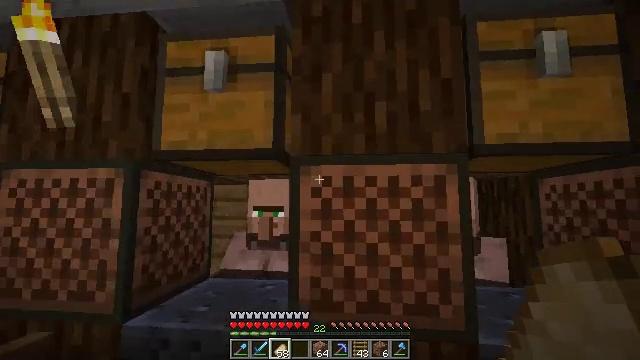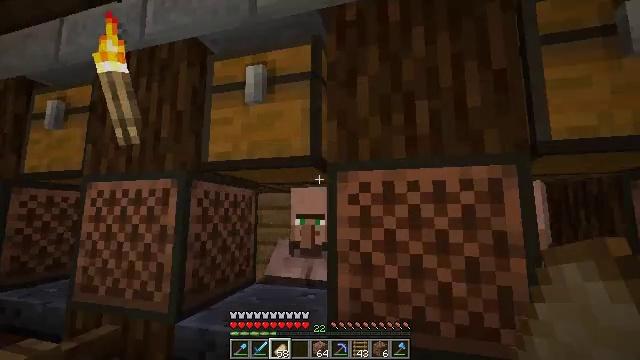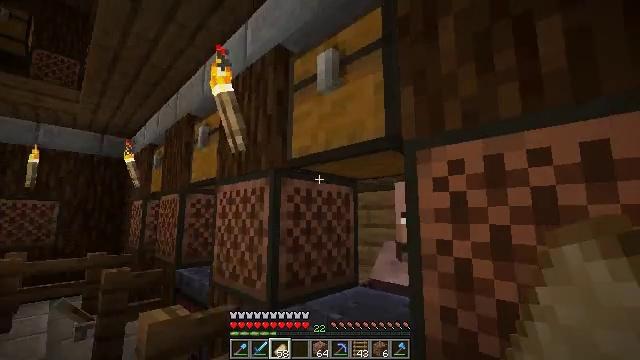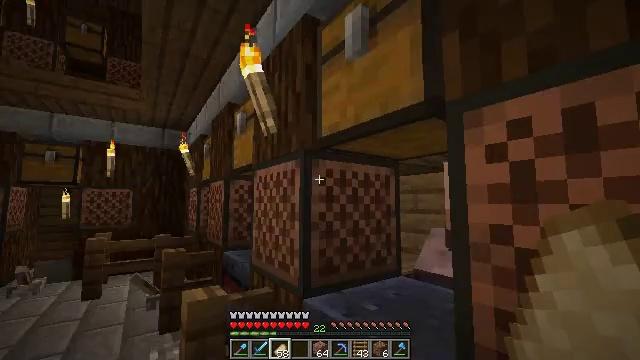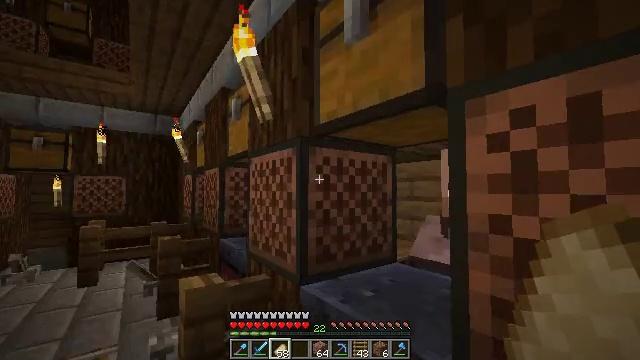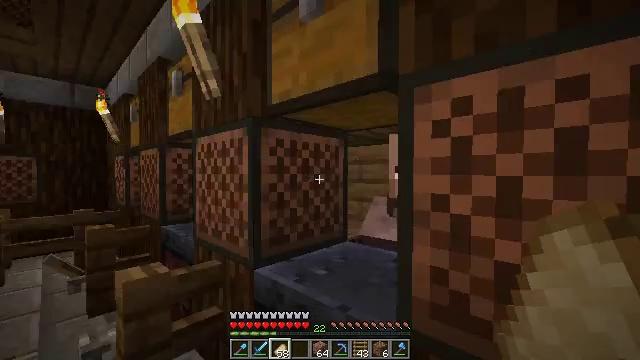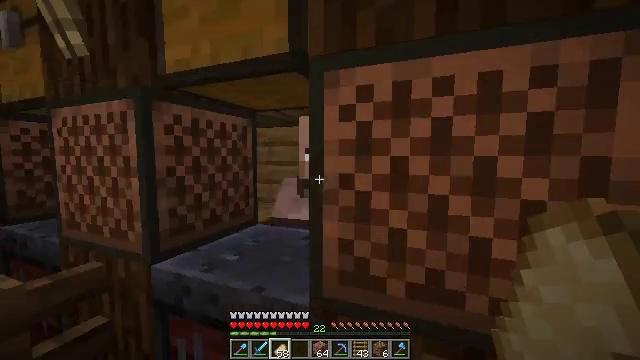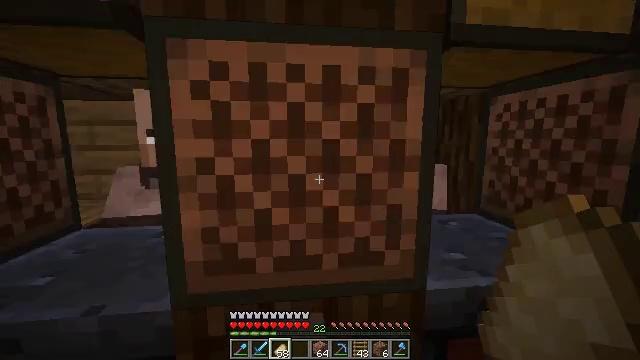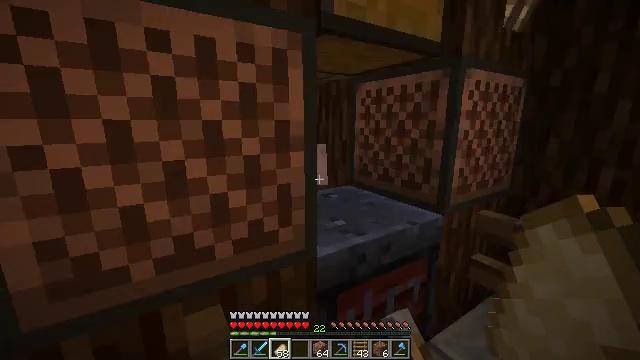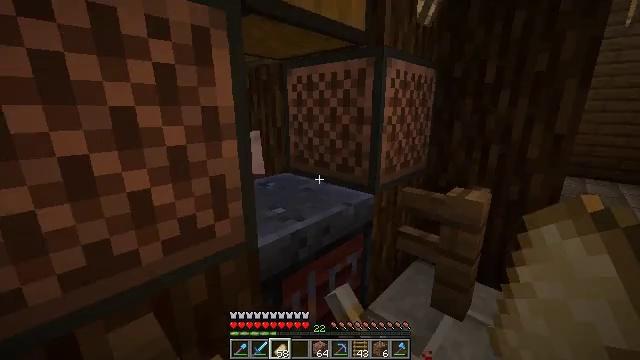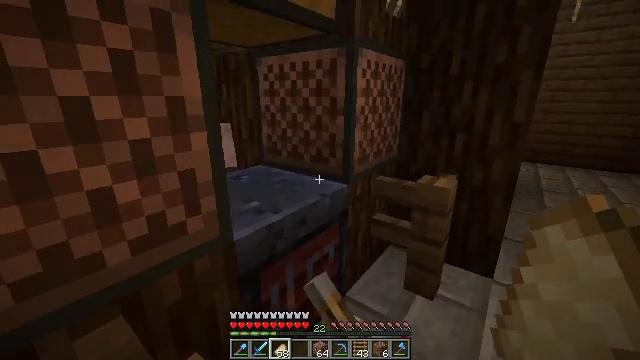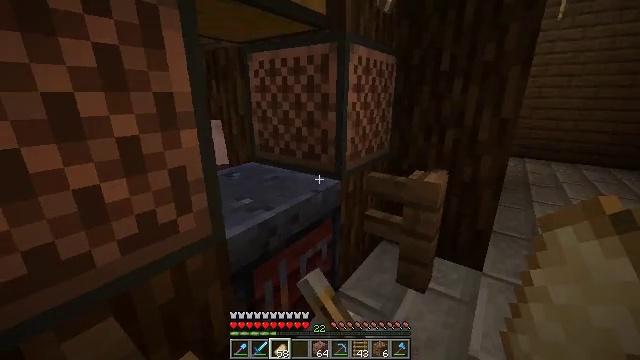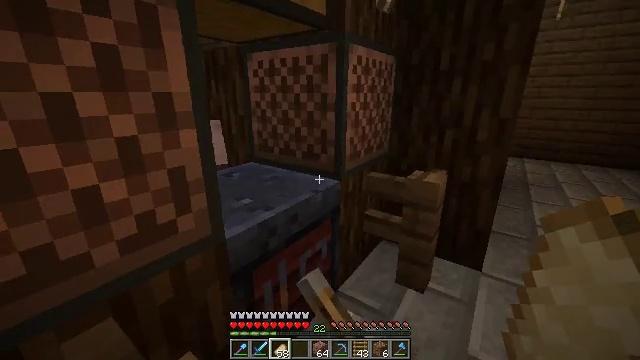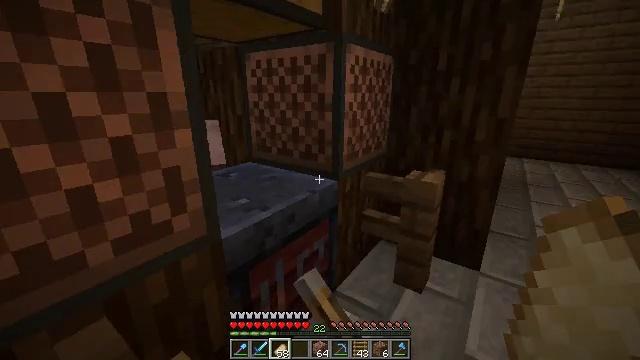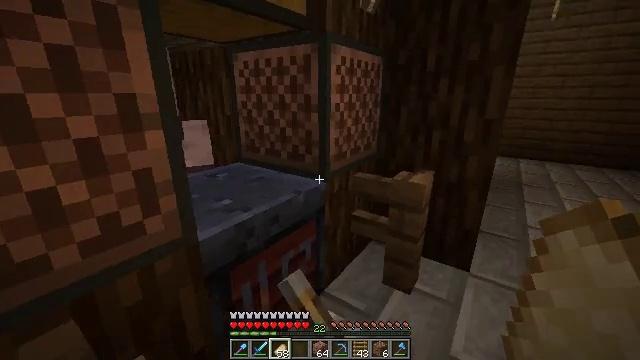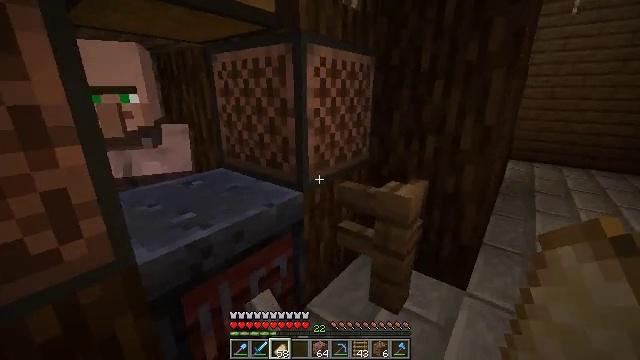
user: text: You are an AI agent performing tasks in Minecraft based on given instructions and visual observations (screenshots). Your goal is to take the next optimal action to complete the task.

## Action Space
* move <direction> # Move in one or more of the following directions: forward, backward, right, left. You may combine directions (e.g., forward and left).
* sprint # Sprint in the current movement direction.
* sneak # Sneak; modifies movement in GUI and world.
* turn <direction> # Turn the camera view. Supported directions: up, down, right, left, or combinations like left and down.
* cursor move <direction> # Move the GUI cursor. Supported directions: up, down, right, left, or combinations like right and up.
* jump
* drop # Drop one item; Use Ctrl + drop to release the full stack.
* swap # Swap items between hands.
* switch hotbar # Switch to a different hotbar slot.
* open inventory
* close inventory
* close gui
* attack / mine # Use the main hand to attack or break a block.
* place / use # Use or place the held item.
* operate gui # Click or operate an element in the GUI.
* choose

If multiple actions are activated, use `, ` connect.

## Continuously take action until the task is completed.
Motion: motion action
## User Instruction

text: Retrieve the smithing table you placed.
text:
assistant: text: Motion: move forward and move right, turn left and up
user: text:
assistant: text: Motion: move forward and move right, turn left
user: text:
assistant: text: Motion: move forward, turn left and down
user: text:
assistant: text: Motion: turn right and down
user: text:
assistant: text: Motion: turn right and down
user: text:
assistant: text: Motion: turn right and down
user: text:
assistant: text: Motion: turn right and down
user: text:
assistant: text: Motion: turn right and down
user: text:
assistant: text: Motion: turn right and down
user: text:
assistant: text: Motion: turn right and down
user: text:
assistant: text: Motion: turn right
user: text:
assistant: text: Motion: no_op
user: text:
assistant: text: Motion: move right
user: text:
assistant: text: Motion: move forward and move right
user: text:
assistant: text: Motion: move forward and move right, turn left
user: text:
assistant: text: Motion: move forward and move right, turn left
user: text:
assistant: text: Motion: move forward and move right, turn left and up
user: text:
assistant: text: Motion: move forward and move right, turn left
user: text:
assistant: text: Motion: move forward and move right, turn left and up
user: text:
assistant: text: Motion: move forward, turn left and up
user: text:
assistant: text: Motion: turn left and up
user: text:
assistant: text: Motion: turn left
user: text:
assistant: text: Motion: no_op
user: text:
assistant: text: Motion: move forward, turn up
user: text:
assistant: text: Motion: move forward, turn up
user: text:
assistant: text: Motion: move forward, turn right and up
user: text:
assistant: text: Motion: turn right
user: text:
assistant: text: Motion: turn right
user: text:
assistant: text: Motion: no_op
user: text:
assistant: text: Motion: use / place